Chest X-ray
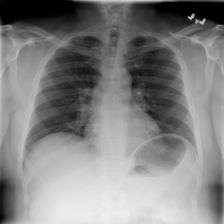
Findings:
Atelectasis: negative
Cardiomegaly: negative
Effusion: negative
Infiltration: negative
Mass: negative
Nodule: negative
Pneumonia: negative
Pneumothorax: negative
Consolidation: negative
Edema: negative
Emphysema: negative
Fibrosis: negative
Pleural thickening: negative
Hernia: negative